Interaction volume radius: 5 \u00c5
Interaction volume height: 40 \u00c5
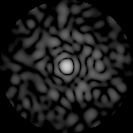
Disorder parameter: 0.8387